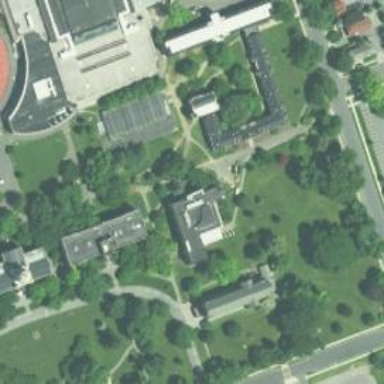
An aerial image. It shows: College building.